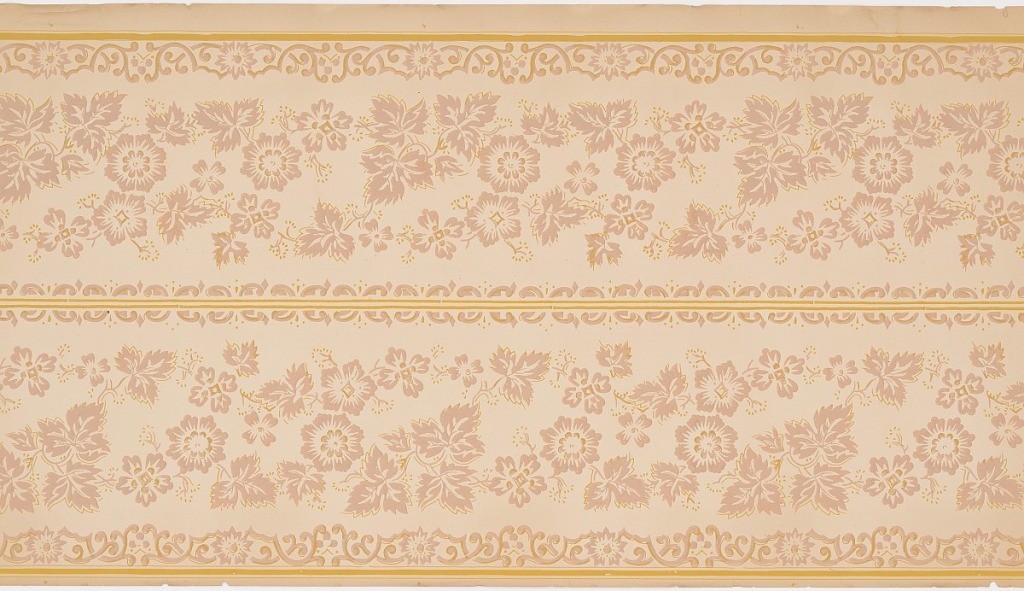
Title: Border
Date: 1905–1915
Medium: Machine-printed paper, ungrounded
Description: On tan ground, pattern of taupe flowers and leaves; border of scrolls with flowers. Two borders printed across the width.